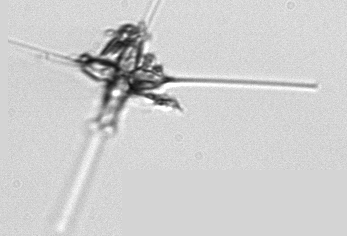
Label: Asterionellopsis_glacialis